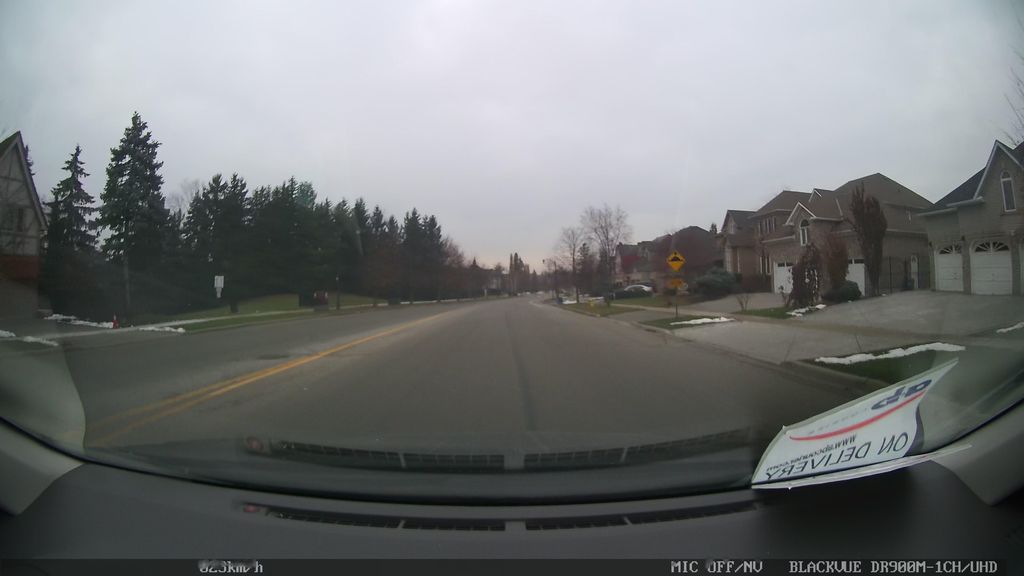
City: toronto